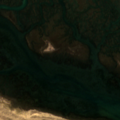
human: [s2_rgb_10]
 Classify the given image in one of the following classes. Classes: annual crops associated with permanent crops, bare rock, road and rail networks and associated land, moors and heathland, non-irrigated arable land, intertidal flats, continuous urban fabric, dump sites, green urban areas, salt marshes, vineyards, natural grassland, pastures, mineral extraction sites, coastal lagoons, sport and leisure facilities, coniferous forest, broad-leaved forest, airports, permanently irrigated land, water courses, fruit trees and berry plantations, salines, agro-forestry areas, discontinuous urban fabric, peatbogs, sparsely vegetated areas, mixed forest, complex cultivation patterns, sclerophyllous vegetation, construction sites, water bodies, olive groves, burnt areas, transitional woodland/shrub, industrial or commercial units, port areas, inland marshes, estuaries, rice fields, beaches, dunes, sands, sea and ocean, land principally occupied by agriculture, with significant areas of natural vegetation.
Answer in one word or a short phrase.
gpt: beaches, dunes, sands, salt marshes, intertidal flats